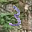
Label: 3